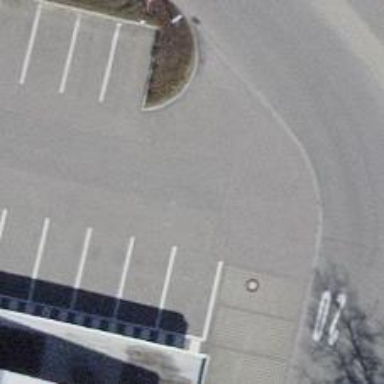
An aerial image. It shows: Asphalt parking aisle road for service vehicles.